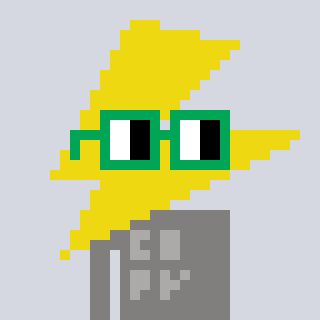
a pixel art character with square green glasses, a lightning bolt-shaped head and a bluegrey-colored body on a cool background